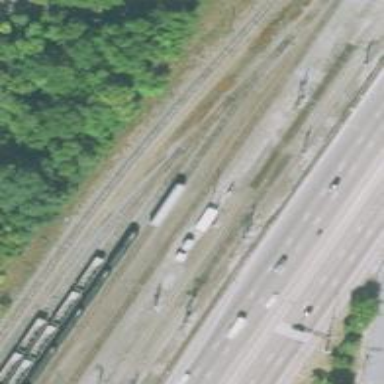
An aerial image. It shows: Junction on the railway.